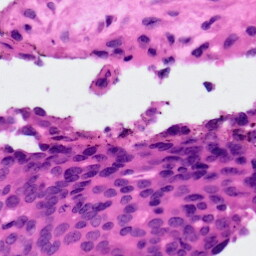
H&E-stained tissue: Ovarian